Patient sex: M
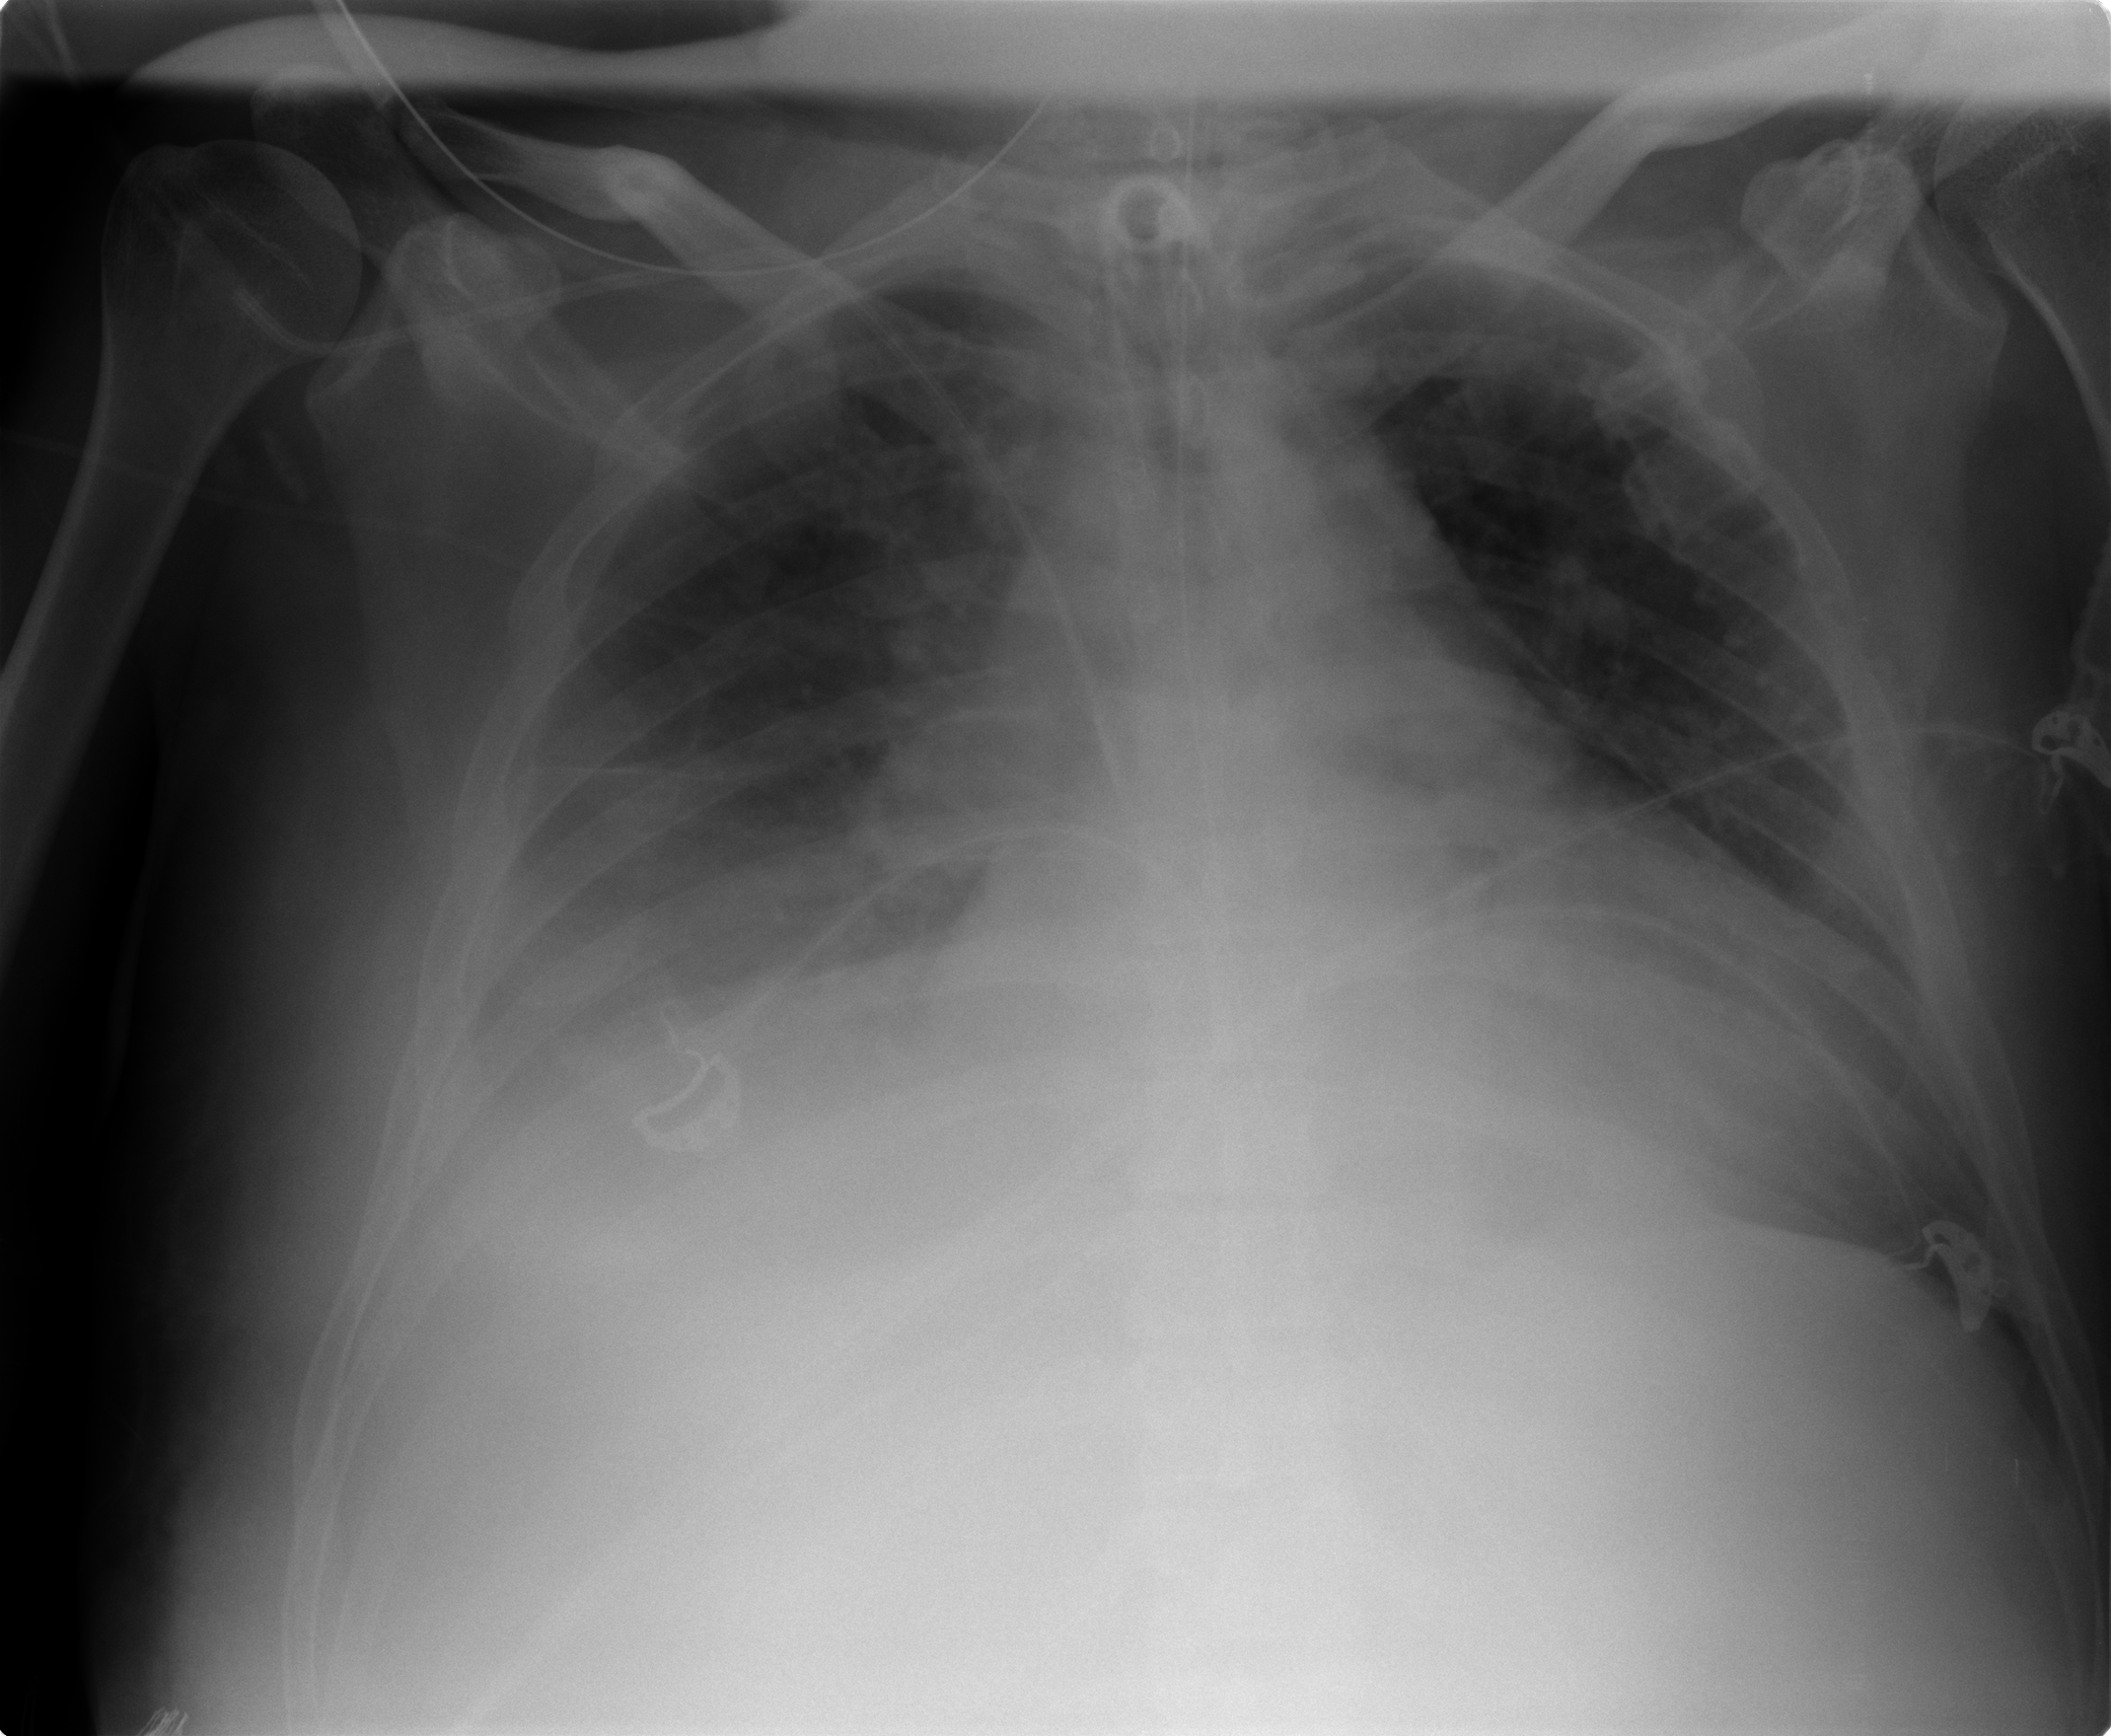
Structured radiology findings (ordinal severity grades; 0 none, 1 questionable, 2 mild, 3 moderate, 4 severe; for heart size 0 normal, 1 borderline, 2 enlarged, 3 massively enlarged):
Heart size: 2
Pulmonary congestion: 3
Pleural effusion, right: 3
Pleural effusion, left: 2
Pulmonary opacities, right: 2
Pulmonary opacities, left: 2
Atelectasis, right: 3
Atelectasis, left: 2